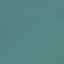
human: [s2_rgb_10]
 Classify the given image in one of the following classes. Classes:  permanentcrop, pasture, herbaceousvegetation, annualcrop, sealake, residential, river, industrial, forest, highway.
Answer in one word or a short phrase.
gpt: SeaLake